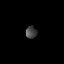
Tissue: lung
Cell type: Epithelial cells
Senescence score: 0.1989
Nuclear area (px): 134
Mean DAPI intensity: 68.642